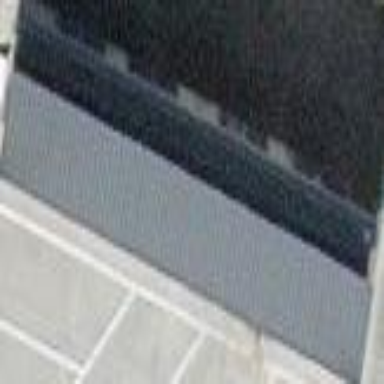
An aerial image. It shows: Industrial building.